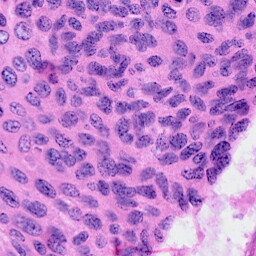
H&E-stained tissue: Cervix